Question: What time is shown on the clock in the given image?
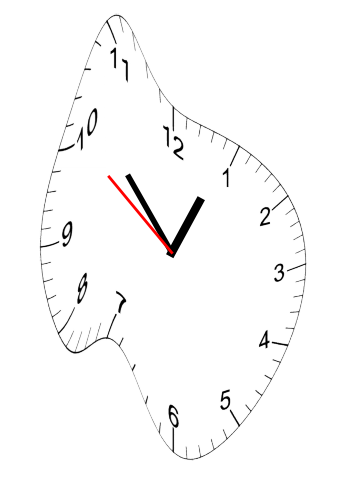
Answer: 12:52:51